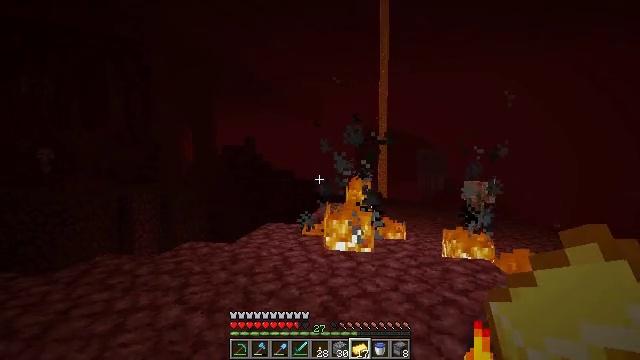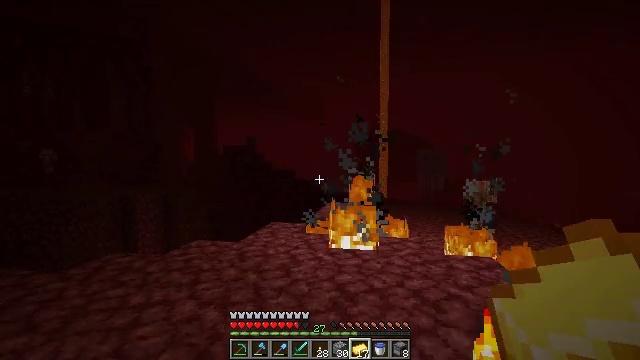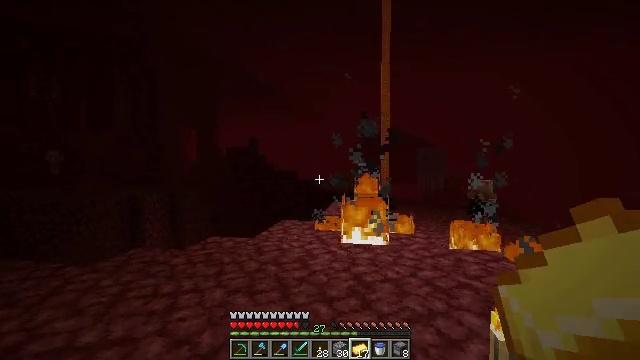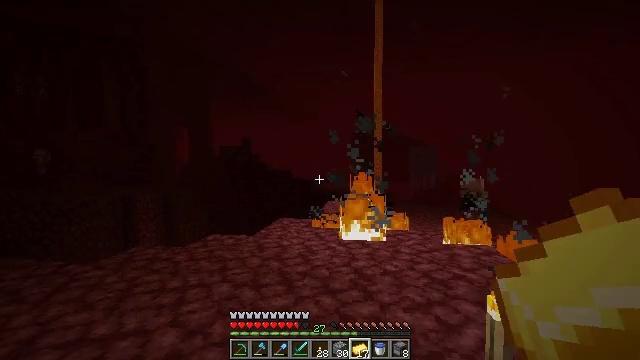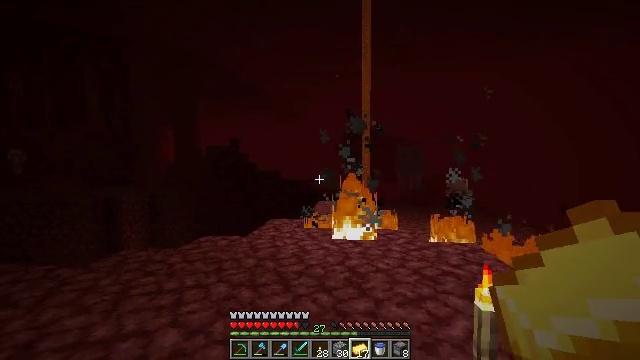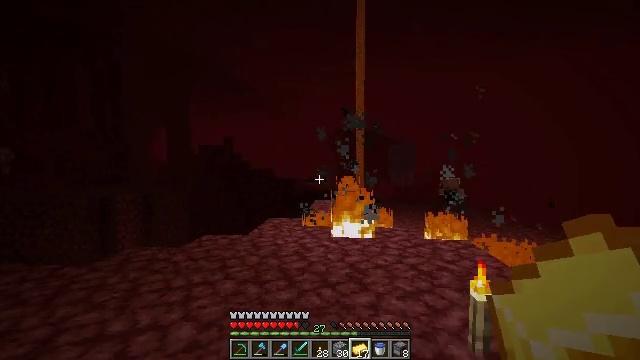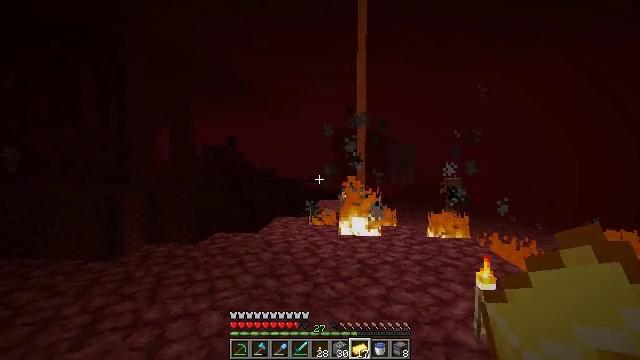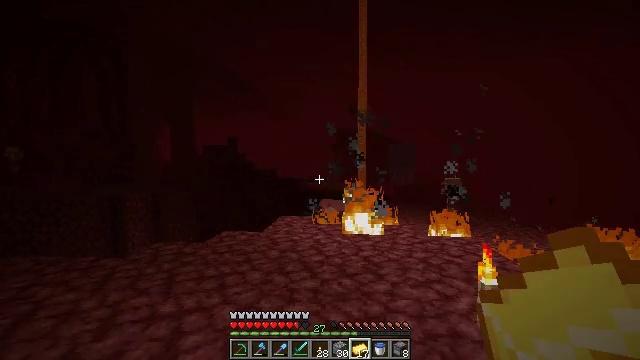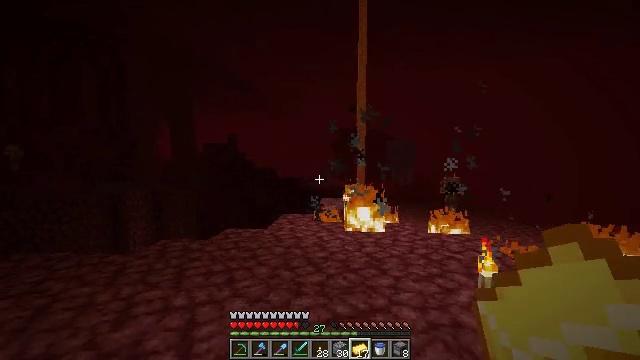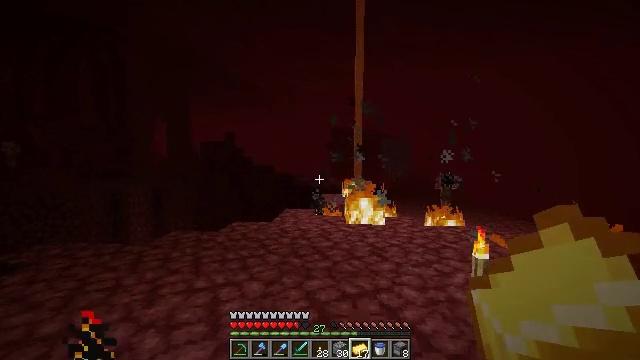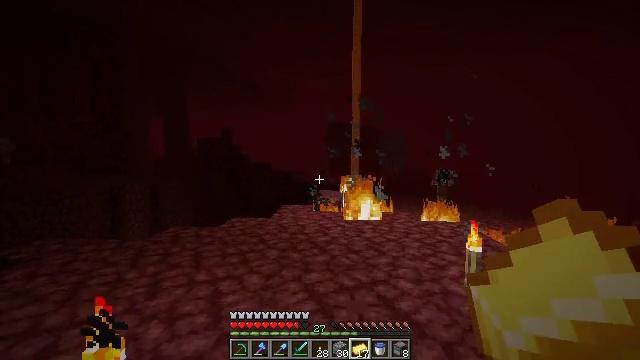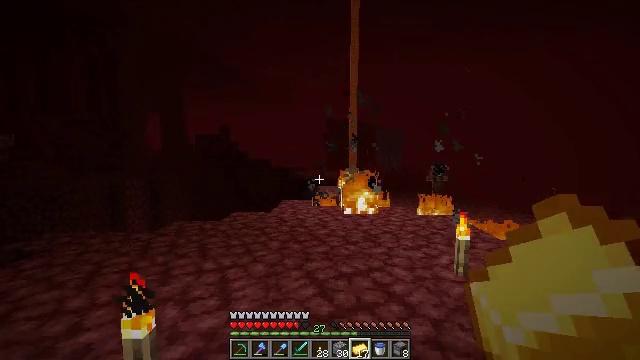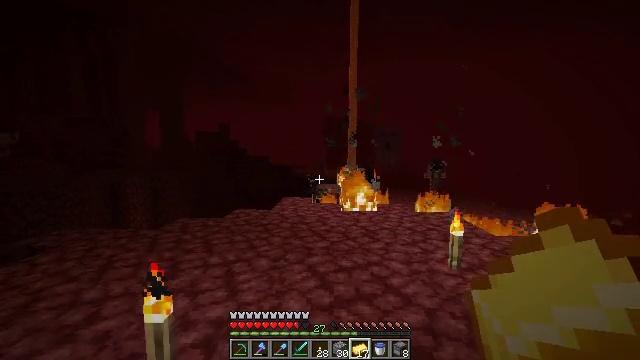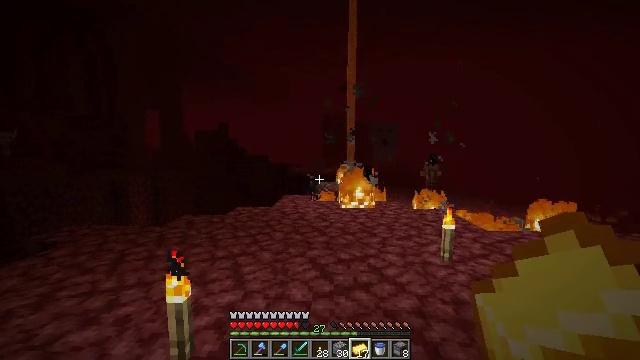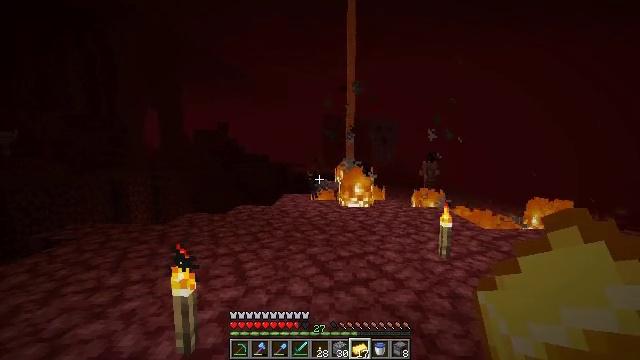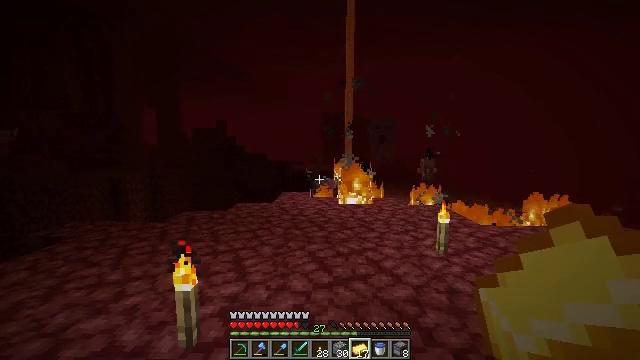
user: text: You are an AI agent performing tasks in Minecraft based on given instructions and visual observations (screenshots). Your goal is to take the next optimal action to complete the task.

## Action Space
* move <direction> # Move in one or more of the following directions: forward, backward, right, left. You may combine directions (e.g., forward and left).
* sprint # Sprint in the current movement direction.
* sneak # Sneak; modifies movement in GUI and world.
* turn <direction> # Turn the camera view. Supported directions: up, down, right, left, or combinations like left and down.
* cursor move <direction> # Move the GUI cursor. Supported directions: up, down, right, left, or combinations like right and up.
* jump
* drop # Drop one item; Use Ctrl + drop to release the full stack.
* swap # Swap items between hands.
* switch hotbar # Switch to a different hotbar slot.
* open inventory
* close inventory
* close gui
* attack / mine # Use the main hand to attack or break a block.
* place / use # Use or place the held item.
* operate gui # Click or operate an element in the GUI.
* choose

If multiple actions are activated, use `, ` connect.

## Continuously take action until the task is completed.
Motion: motion action
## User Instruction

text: Mine the bone block found in fossils.
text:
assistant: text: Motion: move back and move left
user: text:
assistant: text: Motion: move back and move left
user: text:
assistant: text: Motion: move back and move left, turn right
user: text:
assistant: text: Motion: move back and move left, turn right
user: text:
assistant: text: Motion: move back and move left, turn right
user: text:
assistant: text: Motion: move back and move left
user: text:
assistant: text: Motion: move back and move left
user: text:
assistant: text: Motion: move back and move left
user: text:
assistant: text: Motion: move back
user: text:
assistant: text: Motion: move back
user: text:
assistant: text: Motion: move back
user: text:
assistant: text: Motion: move back
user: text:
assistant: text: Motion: no_op
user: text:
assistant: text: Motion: no_op
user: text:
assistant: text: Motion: no_op
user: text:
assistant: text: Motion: no_op
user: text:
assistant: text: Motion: no_op
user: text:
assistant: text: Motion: no_op
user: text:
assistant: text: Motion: no_op
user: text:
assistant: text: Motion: no_op
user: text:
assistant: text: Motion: no_op
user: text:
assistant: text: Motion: no_op
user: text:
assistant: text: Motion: no_op
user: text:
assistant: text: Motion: no_op
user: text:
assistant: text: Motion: no_op
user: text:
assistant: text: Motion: no_op
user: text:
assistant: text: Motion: turn left and down
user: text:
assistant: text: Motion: move left, turn left and down
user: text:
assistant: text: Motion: move left, turn left and down
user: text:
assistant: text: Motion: move left, turn left